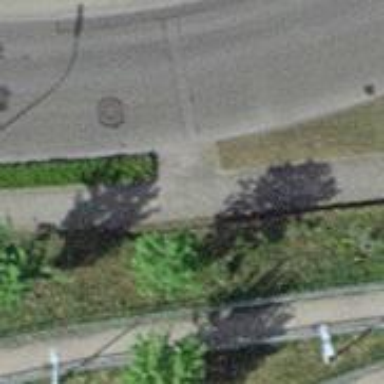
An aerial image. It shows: Path made of paving stones with crossing.